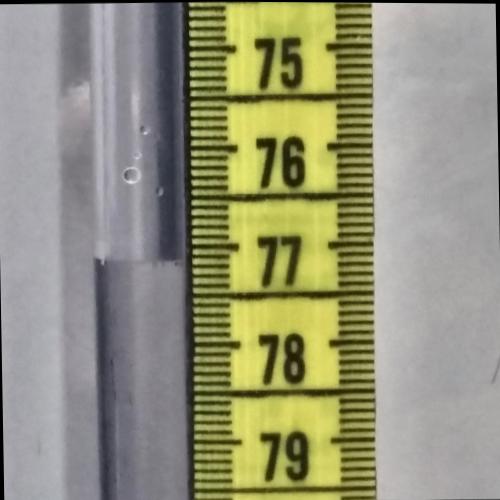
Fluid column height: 77.2 cm